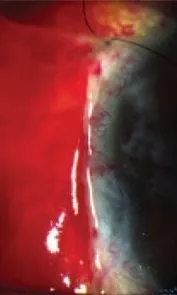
Postoperative slit-lamp photographs of case 4. (A) On postoperative day 7, subconjunctival hemorrhage is shown under the graft.
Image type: ophthalmic_imaging (slit_lamp_photograph)